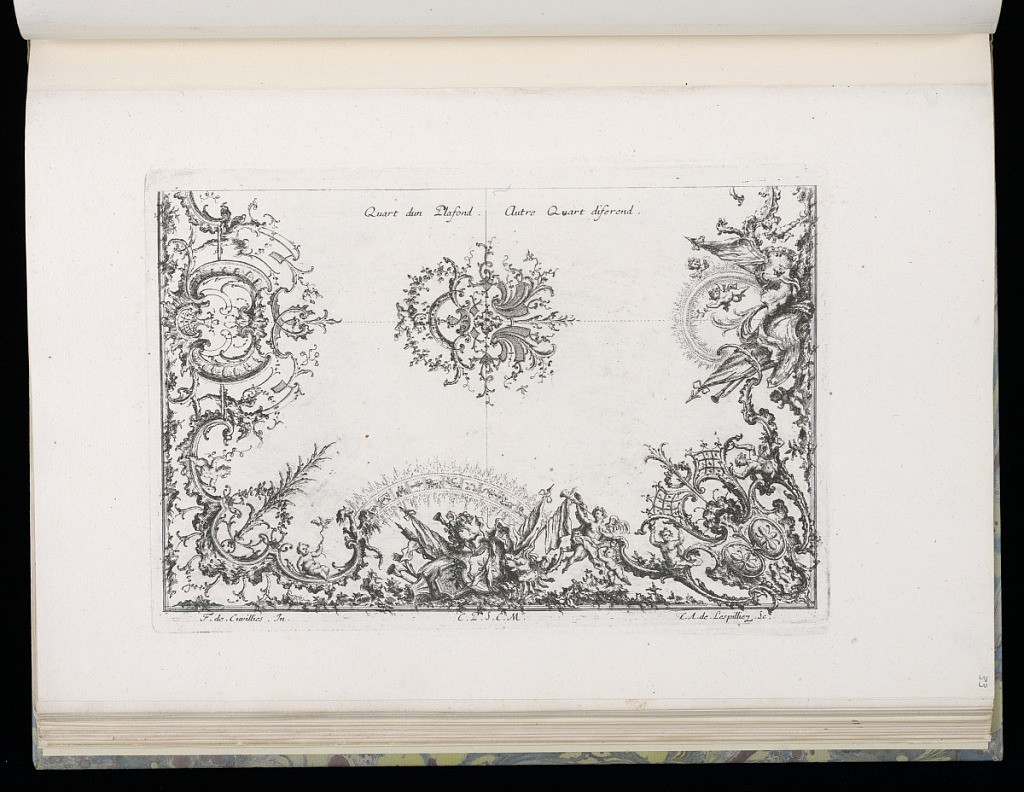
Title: Design for Ceiling Ornament
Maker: François de Cuvilliés the Elder, Belgian, 1695 - 1768
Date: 1740–68
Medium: Etching and engraving on paper
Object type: Bound print
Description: Rocaille design for two quarters of a ceiling with alternate suggestions divided by a central rosette.